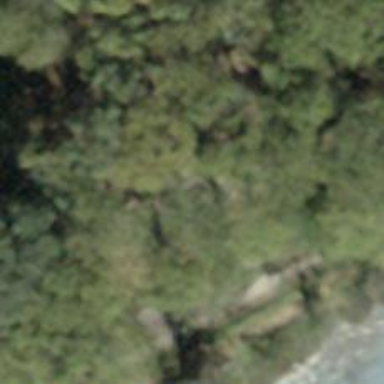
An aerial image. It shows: Brown bench in the vicinity.